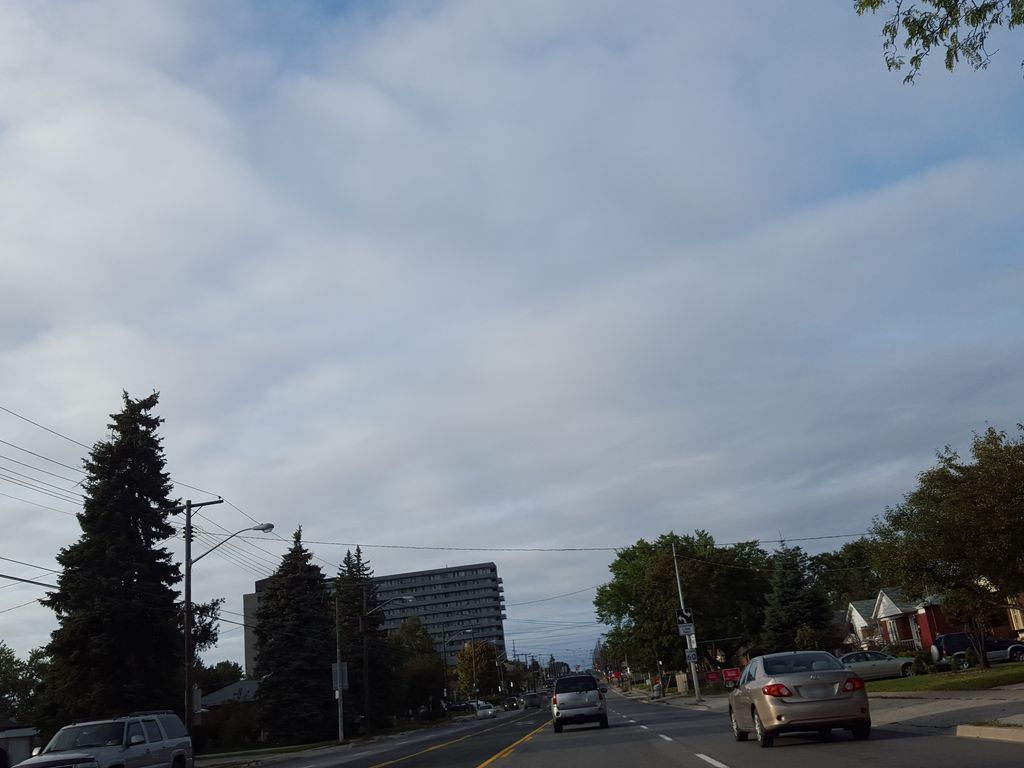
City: toronto